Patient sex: M
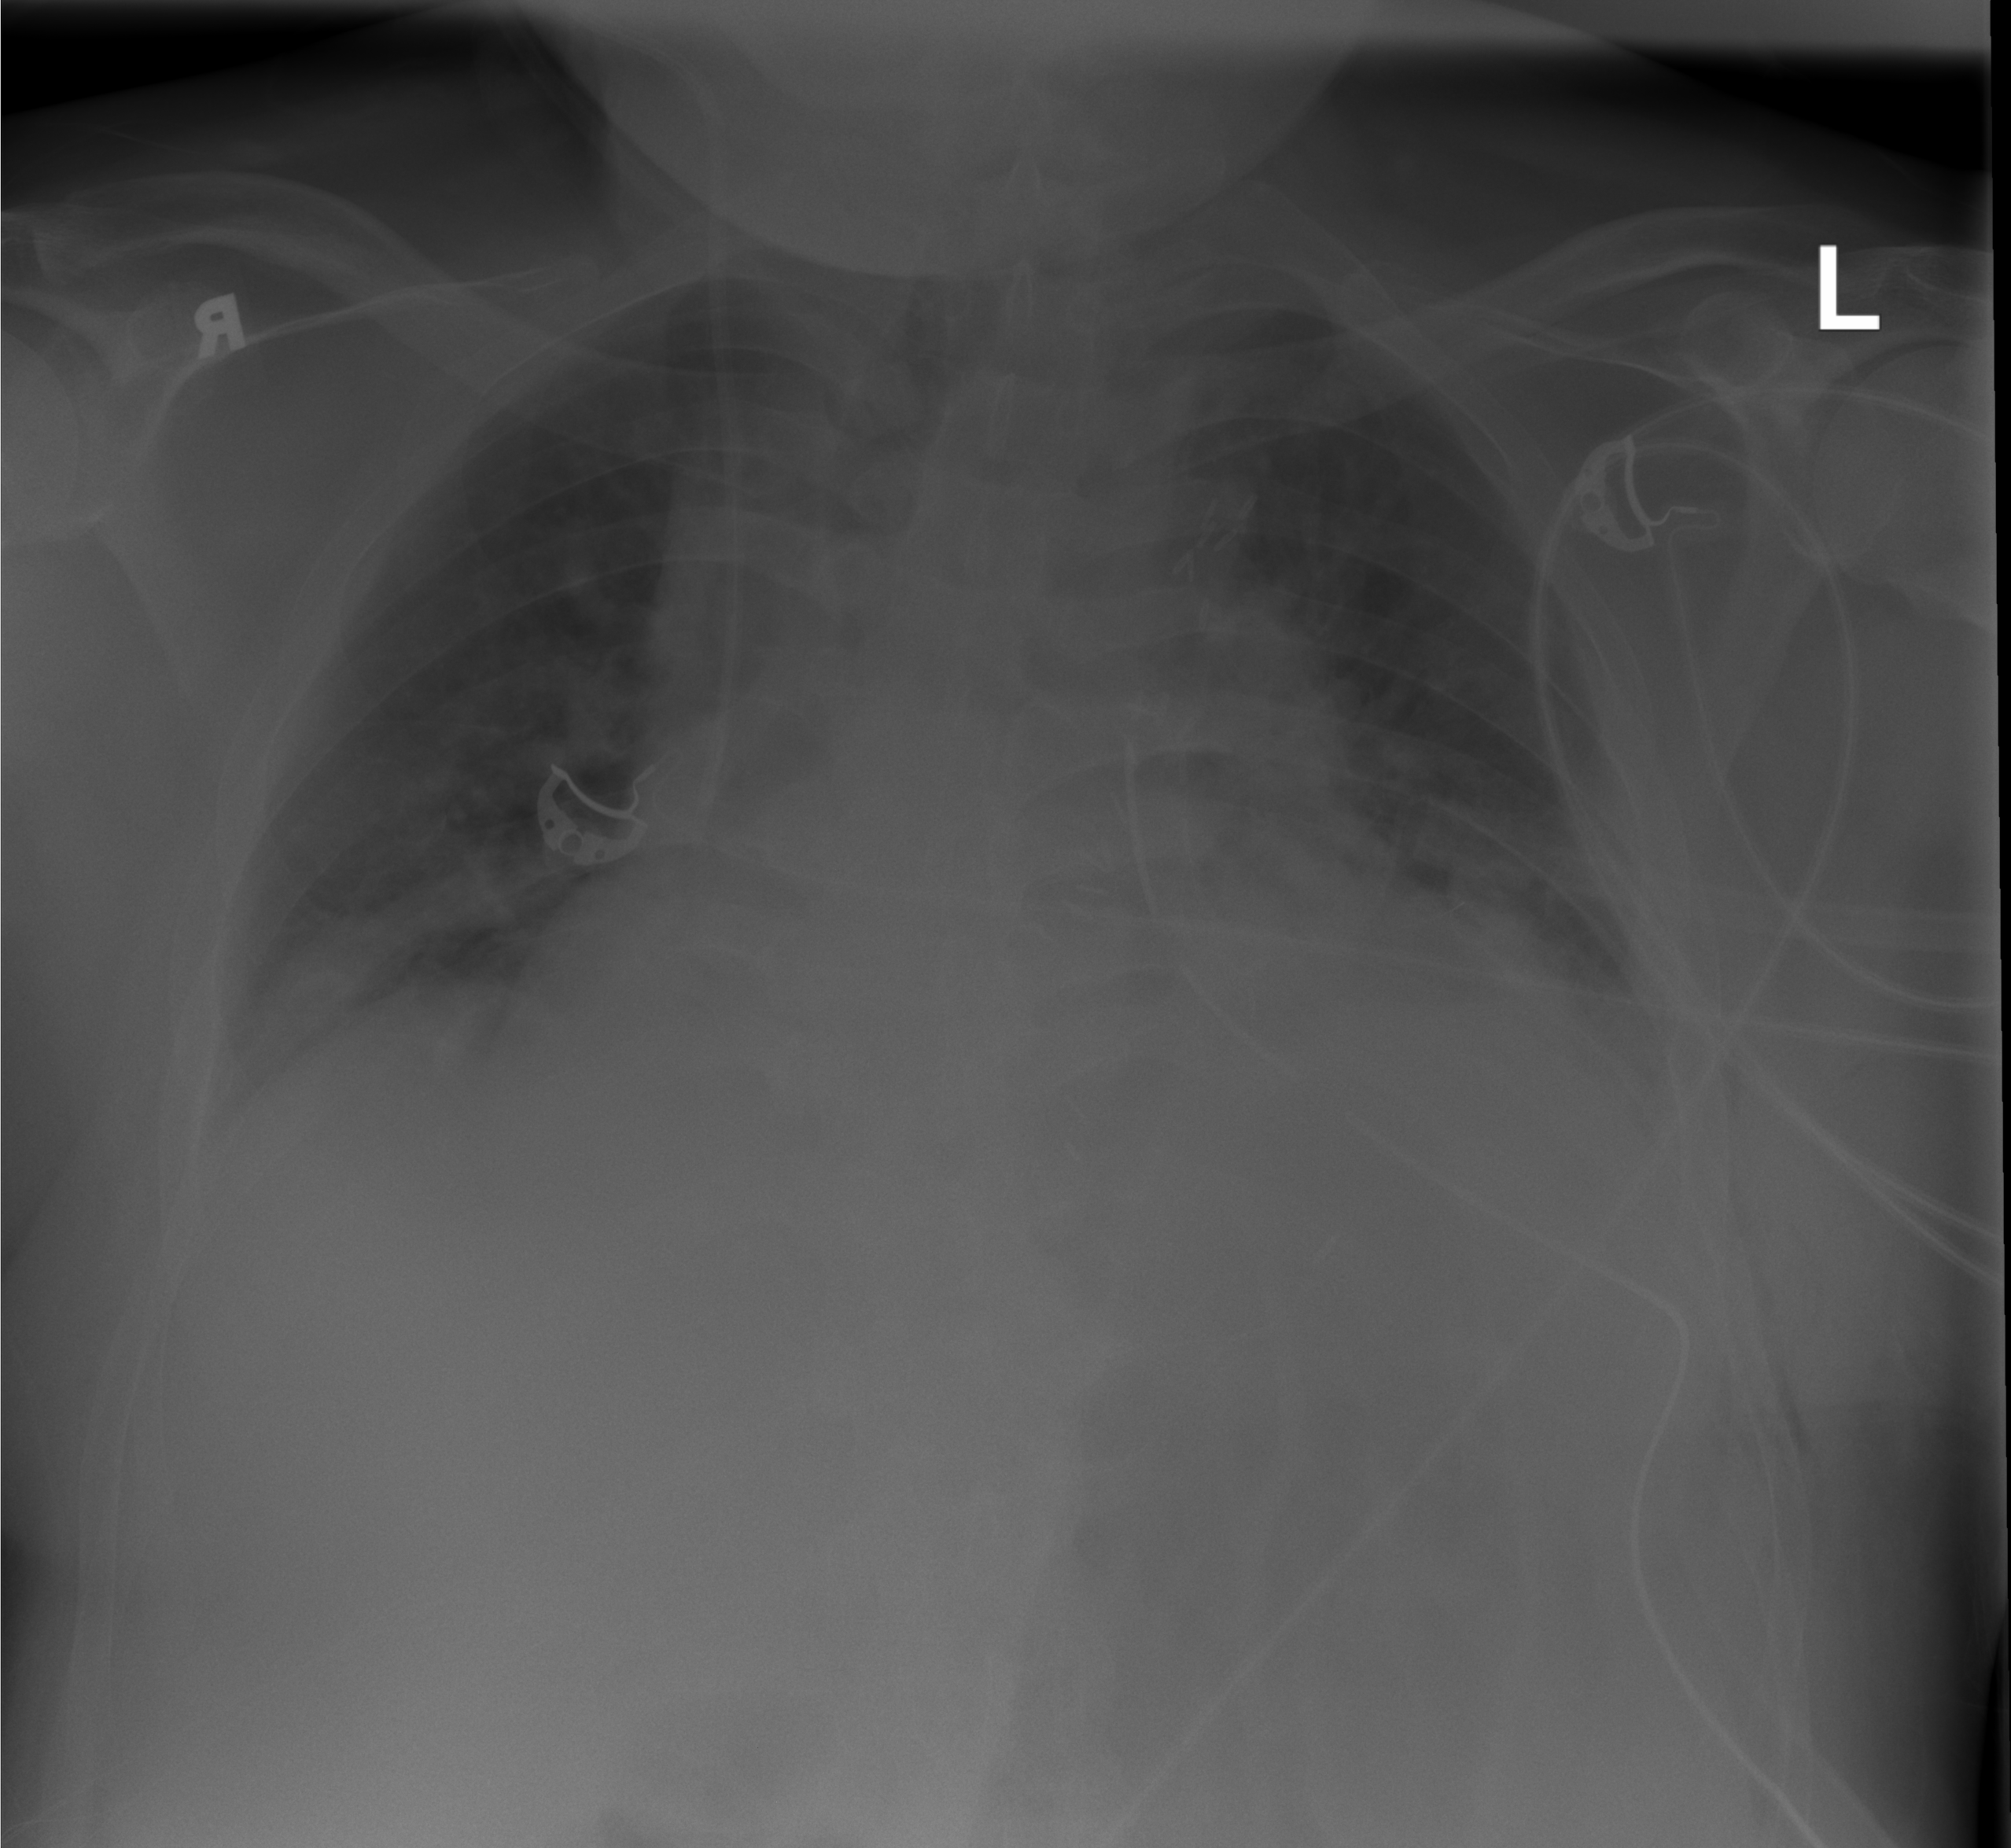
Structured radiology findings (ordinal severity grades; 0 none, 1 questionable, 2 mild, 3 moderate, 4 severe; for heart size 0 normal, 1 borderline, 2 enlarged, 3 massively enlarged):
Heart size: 2
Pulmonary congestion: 2
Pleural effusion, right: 1
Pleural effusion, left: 1
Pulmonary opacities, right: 0
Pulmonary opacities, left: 0
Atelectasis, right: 1
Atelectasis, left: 2